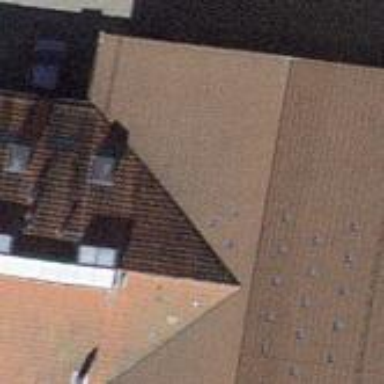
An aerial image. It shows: Residential building.